Question: I'm working with the netbeans and I create a jar file, but it not opened with the java. When I try to open it opened with the winRAR program.
This is the MainClass code:
'''
public class MainClass {
public static void main(String arg[]){
Ludec cal=new Ludec();
cal.setDefaultCloseOperation( JFrame.EXIT_ON_CLOSE );
cal.setSize( 314, 380 );
cal.setLocation(600,150);
cal.setVisible( true );
}
}
'''
It run in the cmd by this command:
java -jar "C:\Users\Tofiq\Documents\NetBeansProjects\JavaApplication1\dist\JavaApplication1.jar"
but not run by clicking and its error:

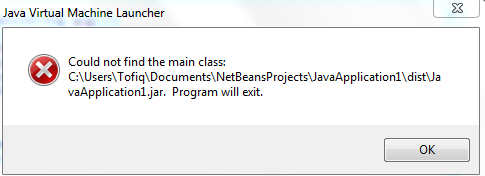
Answer: > > java -jar "C:\Users\Tofiq\Documents\NetBeansProjects\JavaApplication1\dist\JavaApplication1.jar" but not run by clicking and its error:
For -jar to work you need the MANIFEST file.